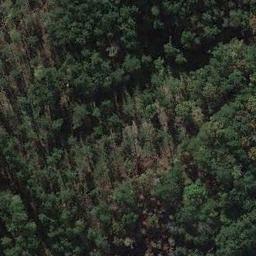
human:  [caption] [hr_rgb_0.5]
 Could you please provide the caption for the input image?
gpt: This is a dense forest .

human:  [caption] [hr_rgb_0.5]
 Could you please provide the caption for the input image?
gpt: The forest is on the bare land .

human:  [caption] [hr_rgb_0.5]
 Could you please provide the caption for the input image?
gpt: The forest has a lot of well-arranged green trees .

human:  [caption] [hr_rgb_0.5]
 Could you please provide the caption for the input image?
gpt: Many green trees are in a forest .

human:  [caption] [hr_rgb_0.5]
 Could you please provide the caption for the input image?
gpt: A dense forest with many green trees .